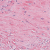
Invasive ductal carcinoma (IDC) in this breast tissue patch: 0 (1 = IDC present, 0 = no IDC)